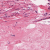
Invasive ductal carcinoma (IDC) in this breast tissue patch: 0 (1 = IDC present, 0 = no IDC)